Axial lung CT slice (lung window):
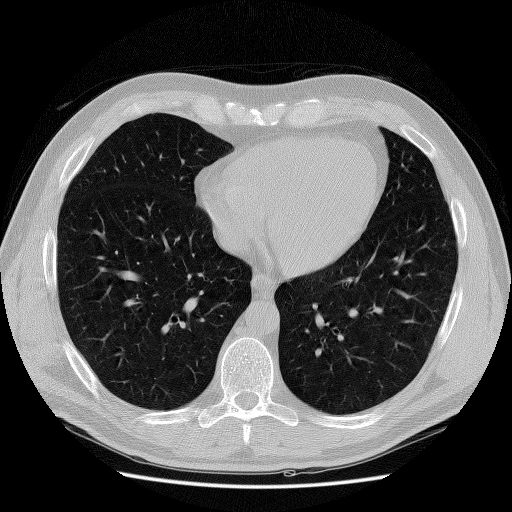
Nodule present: no